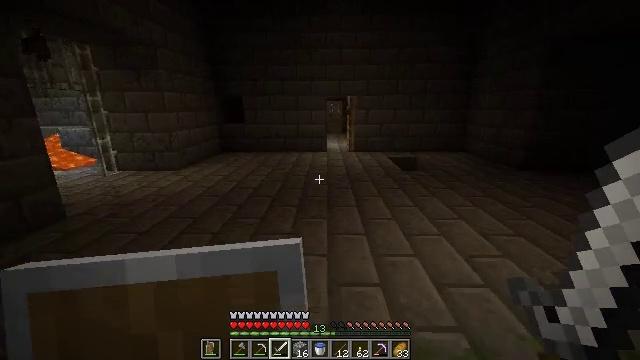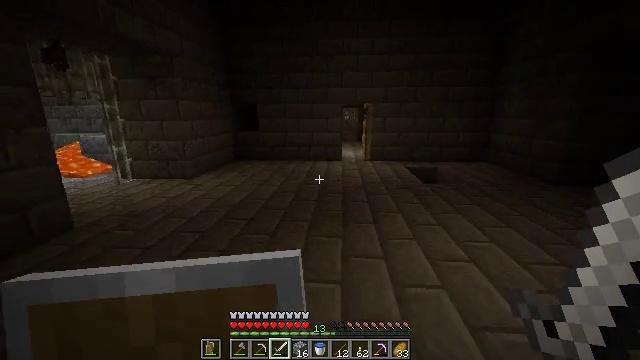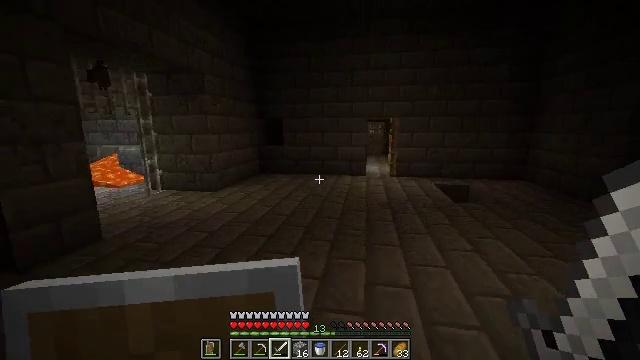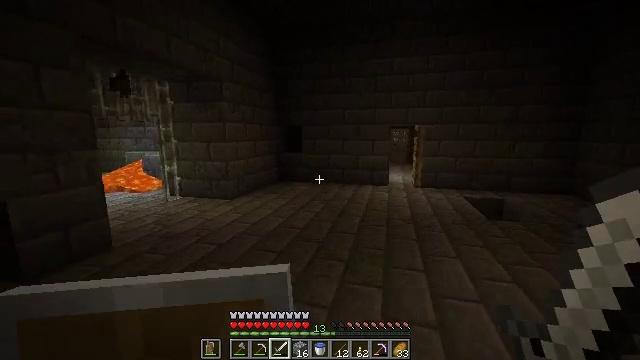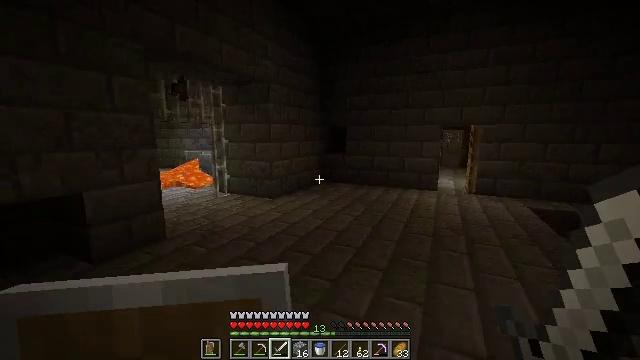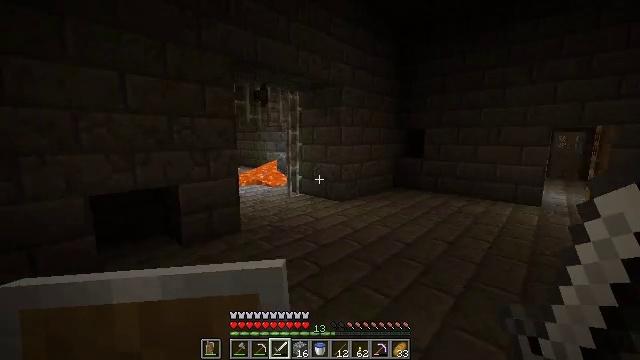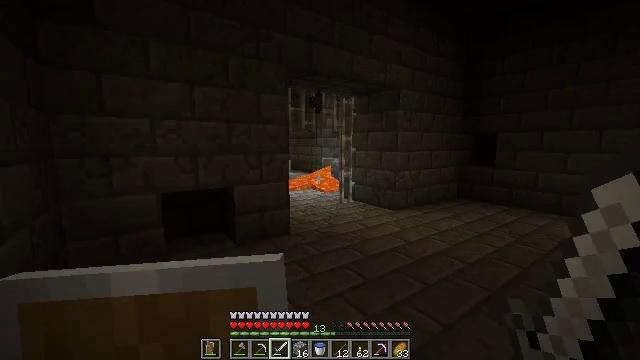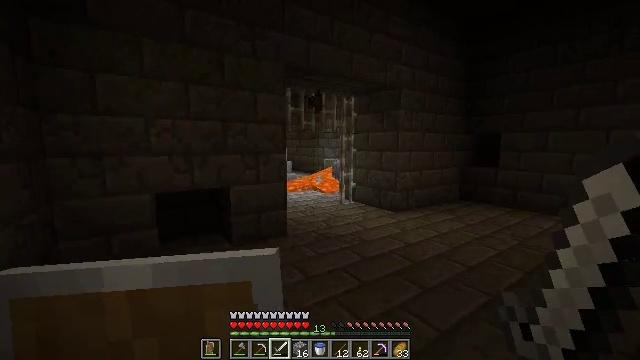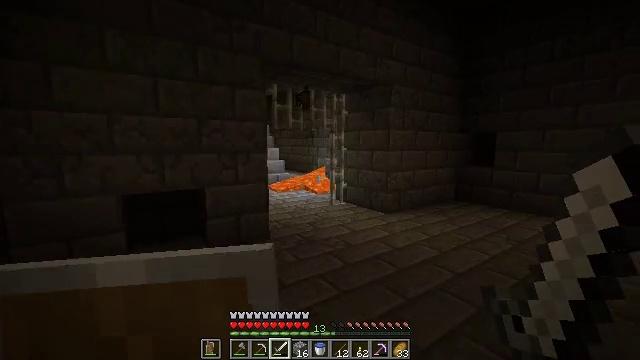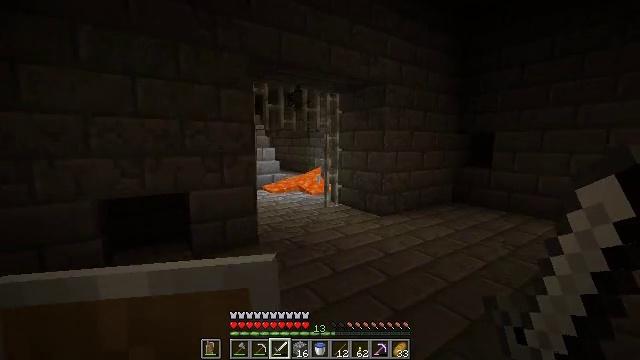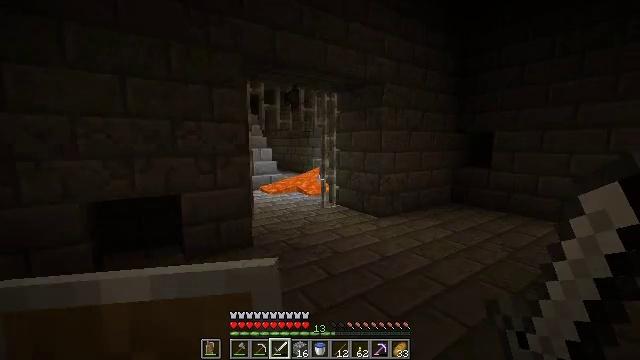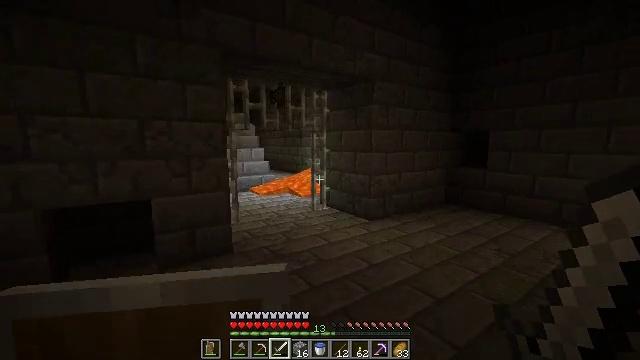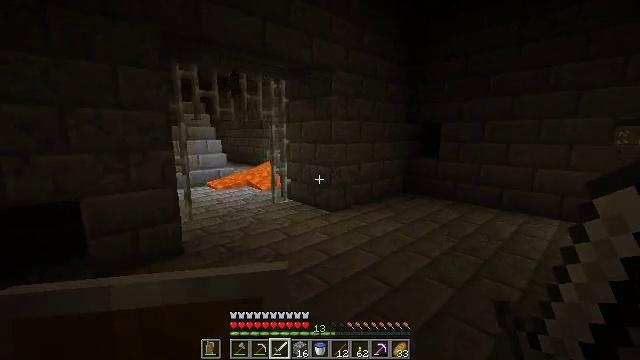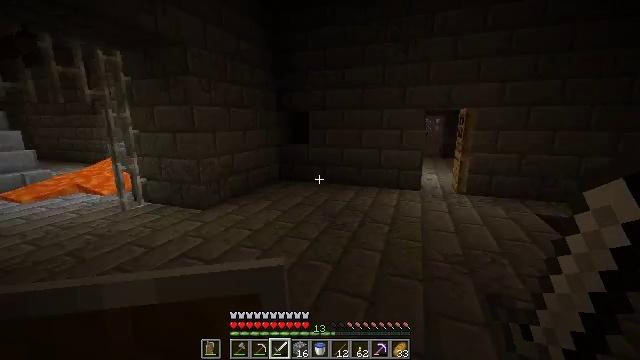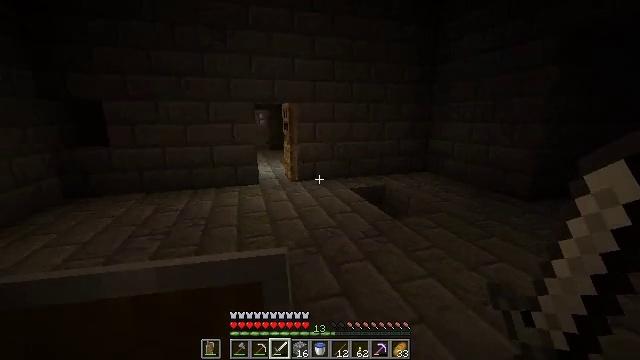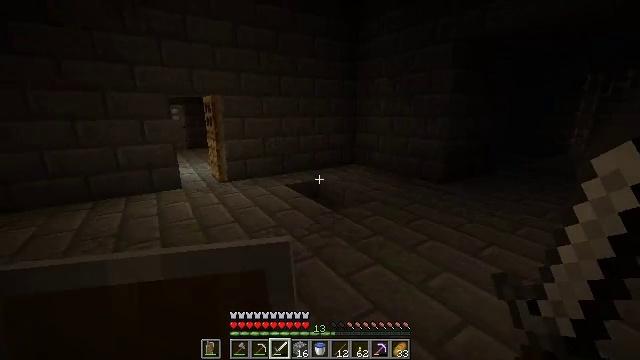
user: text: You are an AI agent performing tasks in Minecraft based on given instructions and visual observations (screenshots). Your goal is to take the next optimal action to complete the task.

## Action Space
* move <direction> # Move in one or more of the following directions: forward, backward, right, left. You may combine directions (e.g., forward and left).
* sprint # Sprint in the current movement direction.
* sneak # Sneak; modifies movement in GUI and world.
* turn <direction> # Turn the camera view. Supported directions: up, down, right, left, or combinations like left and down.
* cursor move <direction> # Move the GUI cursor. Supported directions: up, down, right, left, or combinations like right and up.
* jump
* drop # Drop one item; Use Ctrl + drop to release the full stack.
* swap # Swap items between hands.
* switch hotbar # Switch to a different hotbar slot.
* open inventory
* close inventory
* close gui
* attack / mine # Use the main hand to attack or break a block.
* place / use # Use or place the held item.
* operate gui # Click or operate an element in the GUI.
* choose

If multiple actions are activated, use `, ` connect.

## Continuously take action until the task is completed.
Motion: motion action
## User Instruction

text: Drop stone bricks.
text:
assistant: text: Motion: move forward, turn left and up
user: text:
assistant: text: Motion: move forward, turn left and up
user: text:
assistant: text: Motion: move forward and move right, turn left and up
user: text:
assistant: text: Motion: move forward and move right, turn left
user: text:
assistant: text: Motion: move forward and move right, turn left
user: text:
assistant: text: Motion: move forward and move right, turn left and up
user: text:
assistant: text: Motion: move forward and move right
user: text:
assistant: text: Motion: move forward and move right
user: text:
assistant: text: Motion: move forward and move right
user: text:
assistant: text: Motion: move forward and move right
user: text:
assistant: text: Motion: move forward and move right
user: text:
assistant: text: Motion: move forward and move right, turn right and down
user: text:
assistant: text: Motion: move forward and move left, turn right and down
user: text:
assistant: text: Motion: move forward and move left, turn right and down
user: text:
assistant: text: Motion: move forward and move left, turn right
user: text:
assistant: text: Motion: move forward and move left, turn right
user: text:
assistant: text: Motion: move forward, turn right
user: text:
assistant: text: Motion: turn right
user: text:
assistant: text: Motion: turn right
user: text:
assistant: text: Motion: turn right
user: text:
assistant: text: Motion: turn right and up
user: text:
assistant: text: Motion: move left, turn right and up
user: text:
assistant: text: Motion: move forward and move left, turn right and up
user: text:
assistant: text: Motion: move forward and move left, turn right
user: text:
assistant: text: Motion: move forward and move left
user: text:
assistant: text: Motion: move forward and move left, turn right
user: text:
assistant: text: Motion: move forward, turn right
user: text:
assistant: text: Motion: move forward, turn right
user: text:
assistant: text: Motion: move forward
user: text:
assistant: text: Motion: move forward